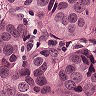
Metastatic tissue present: yes